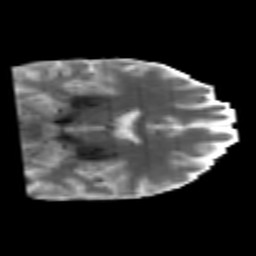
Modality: MD
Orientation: coronal
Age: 42
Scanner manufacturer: philips
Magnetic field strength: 3 T
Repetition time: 8.553 s
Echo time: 0.1273 s